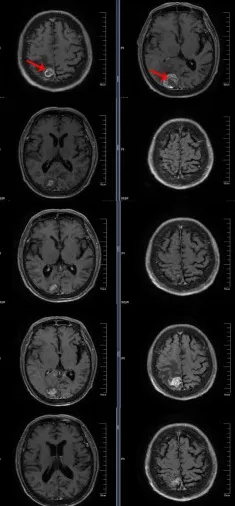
Cerebral magnetic resonance imaging (MRI)scans during the treatment.
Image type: radiology (mri)